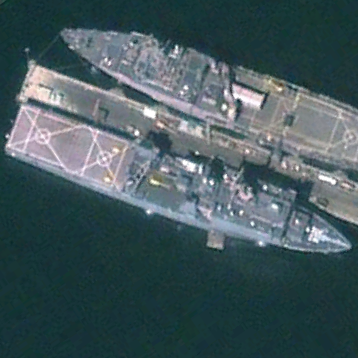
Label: combat